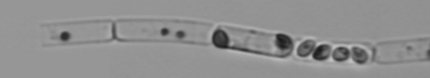
Label: Guinardia_delicatula_TAG_internal_parasite